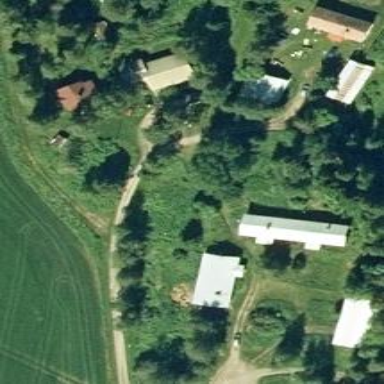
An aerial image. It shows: Driveway with excellent grade track.